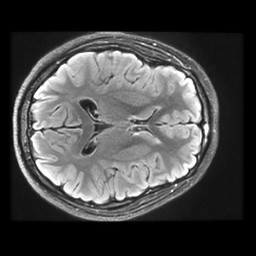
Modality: FLAIR
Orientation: axial
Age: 20
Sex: female
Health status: healthy
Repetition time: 12 s
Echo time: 0.09782 s